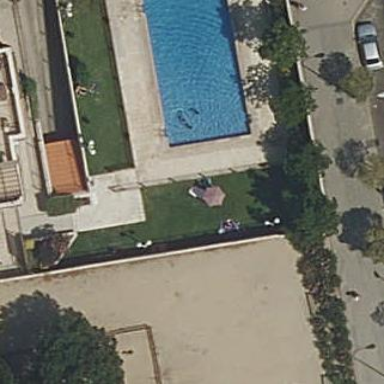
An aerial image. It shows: Swimming pool located in leisure land.